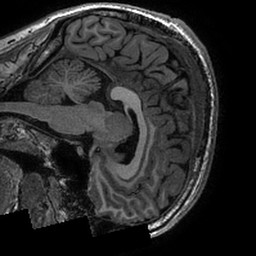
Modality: T1w
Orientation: sagittal
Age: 25
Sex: male
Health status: healthy
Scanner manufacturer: ge
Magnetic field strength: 3 T
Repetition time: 0.006652 s
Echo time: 0.002928 s